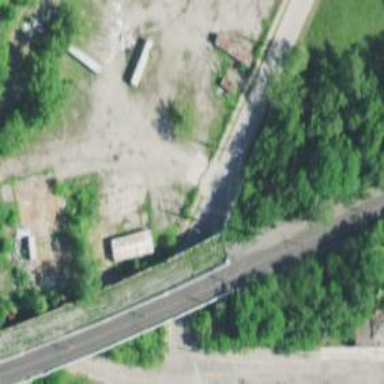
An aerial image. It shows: Abandoned railway line on embankment.